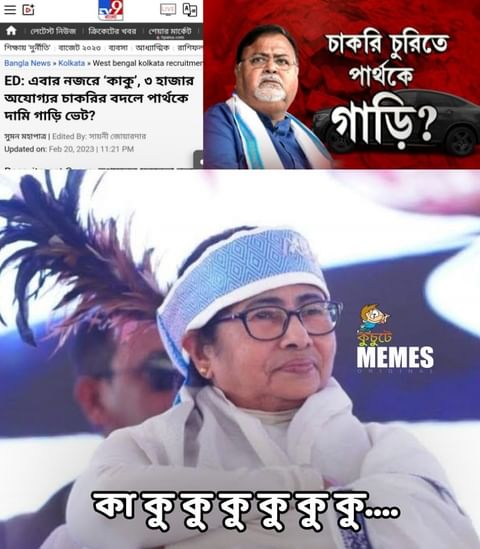
Text: এবার নজরে কাকু ৩ হাজার অযোগ্যর চাকরির বদলে পার্থকে দামি গাড়ি ভেট? চাকরি চুরিতে পার্থকে গাড়ি? কাকুকুকুকুকুকু
Label: Hate
Hate category: Political
Targeted group: Organization